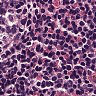
Metastatic tissue present: no